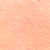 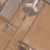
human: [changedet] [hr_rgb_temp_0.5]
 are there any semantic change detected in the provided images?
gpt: Some streets were realized.